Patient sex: M
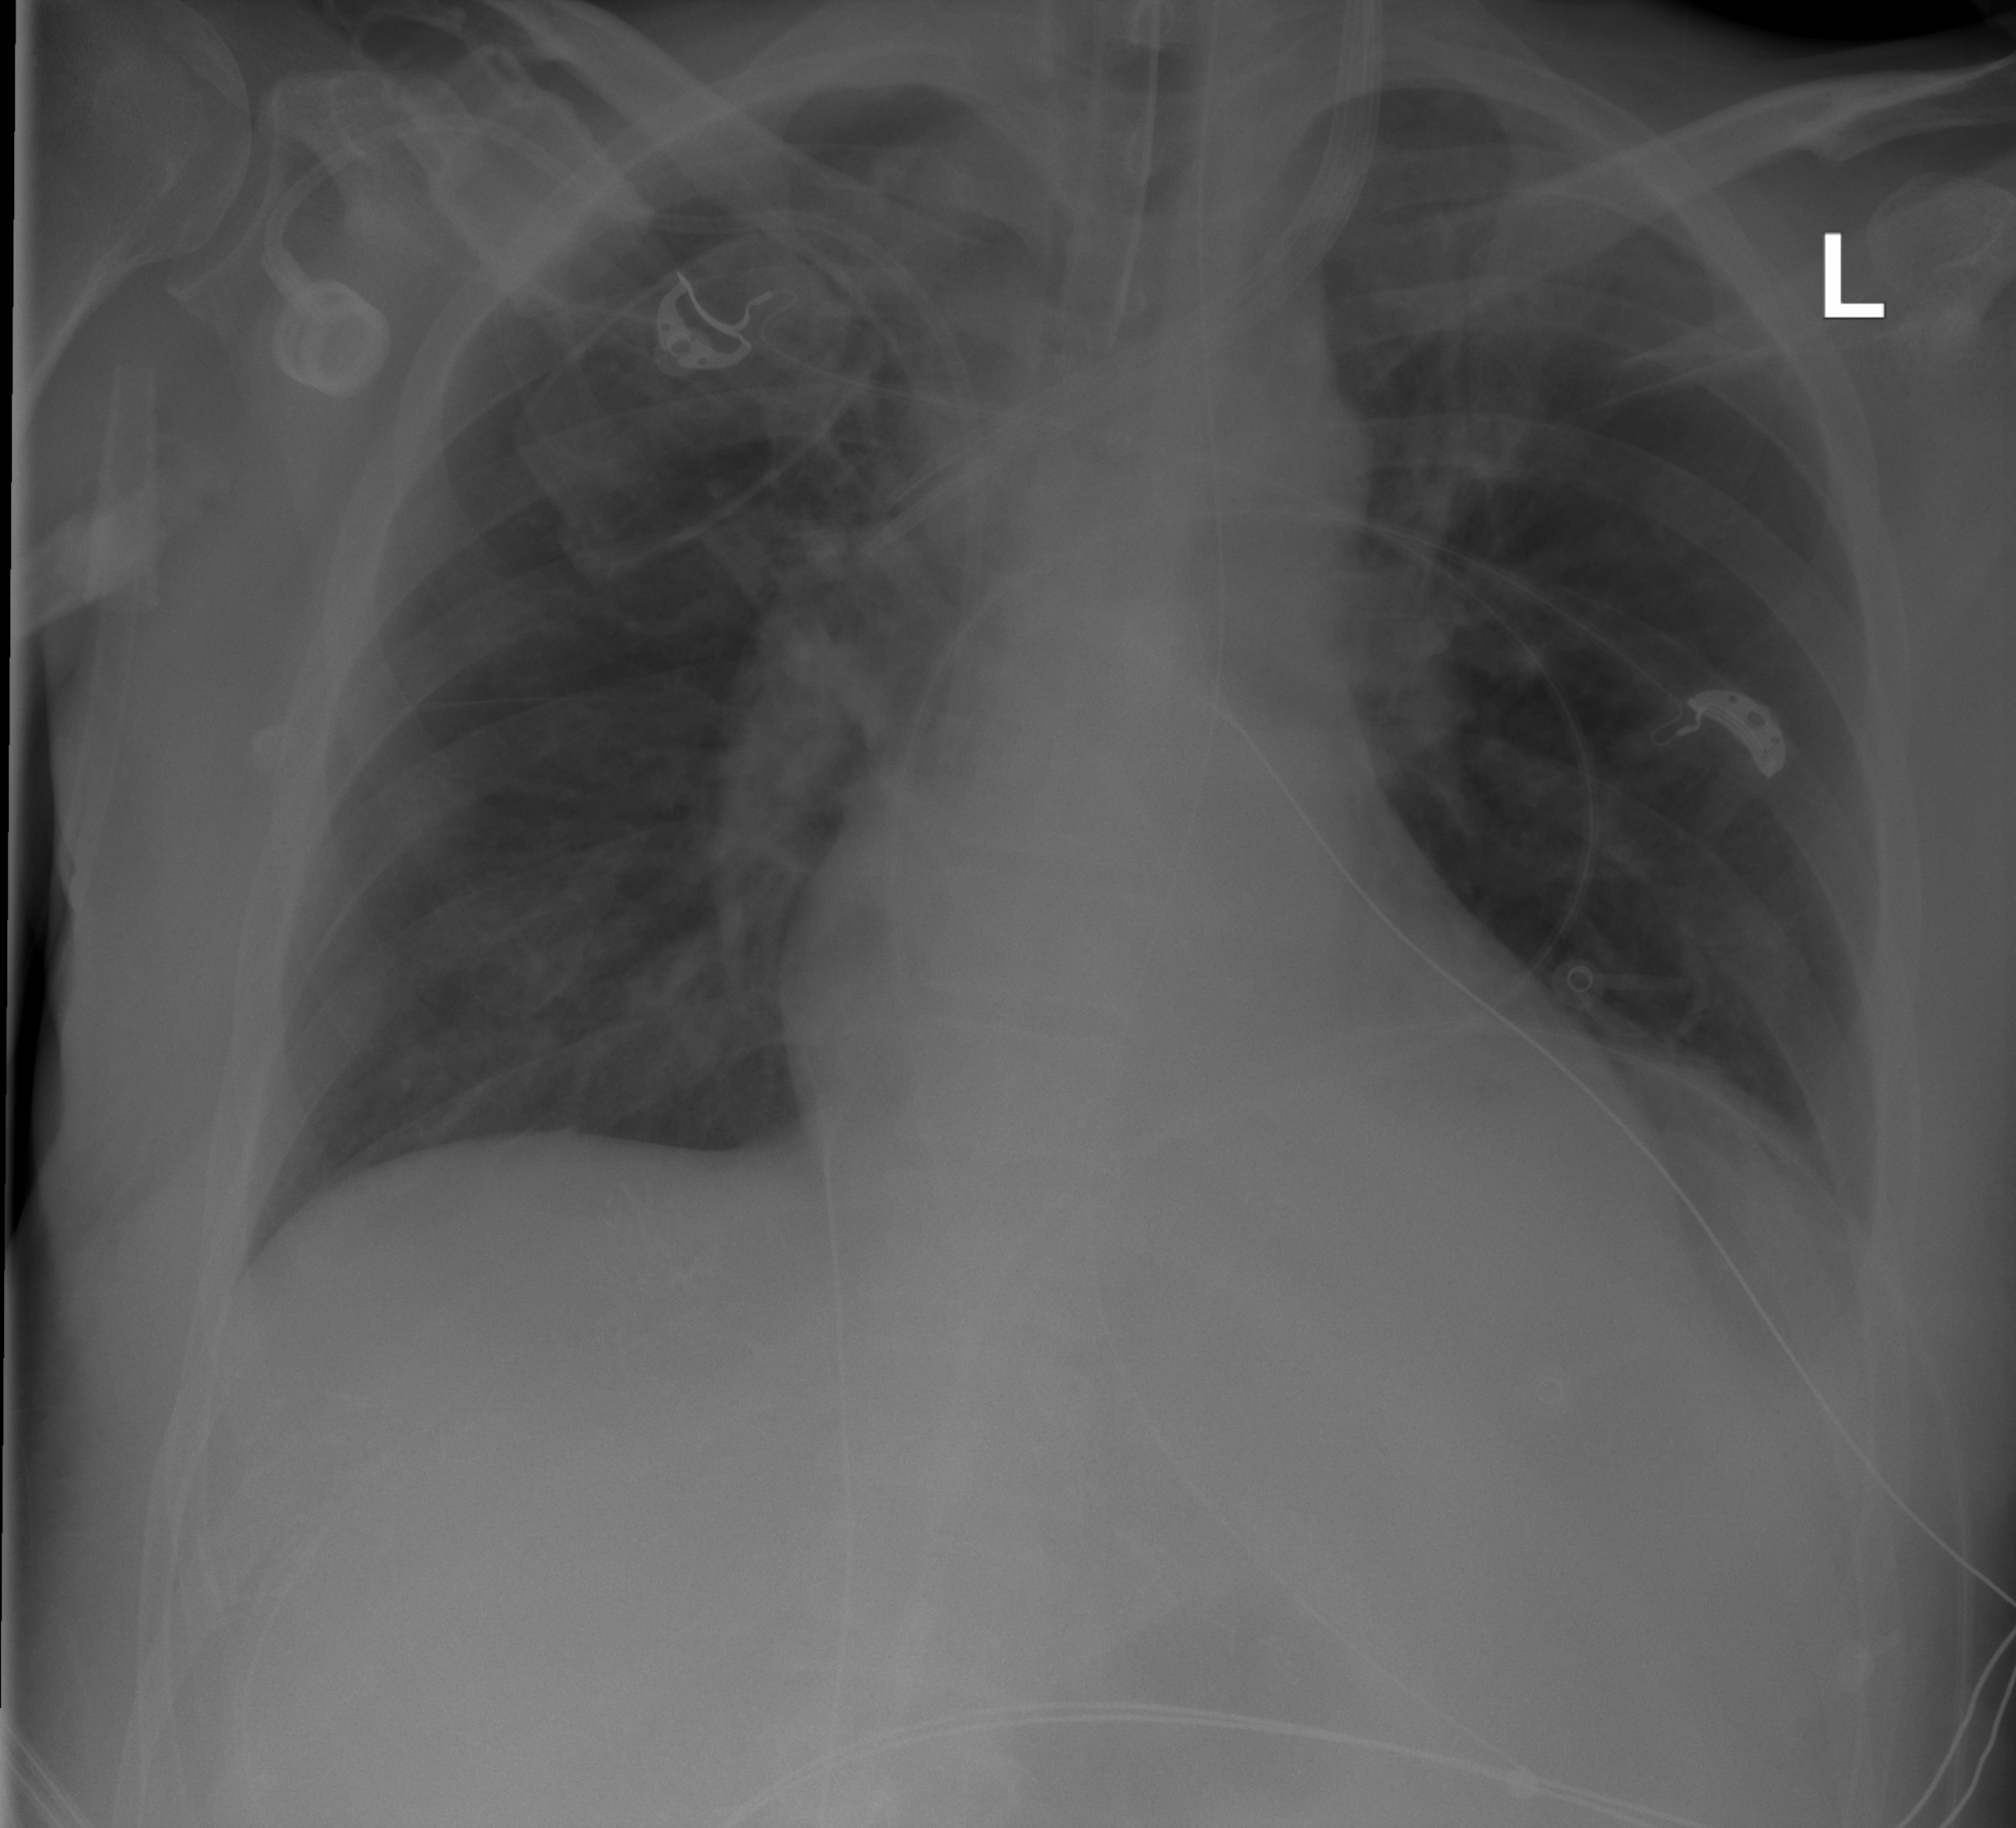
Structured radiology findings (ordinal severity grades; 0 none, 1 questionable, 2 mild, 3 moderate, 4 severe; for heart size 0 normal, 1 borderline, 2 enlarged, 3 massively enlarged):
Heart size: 0
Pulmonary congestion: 0
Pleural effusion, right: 0
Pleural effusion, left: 1
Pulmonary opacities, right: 0
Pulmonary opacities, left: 0
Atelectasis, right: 0
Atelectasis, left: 2